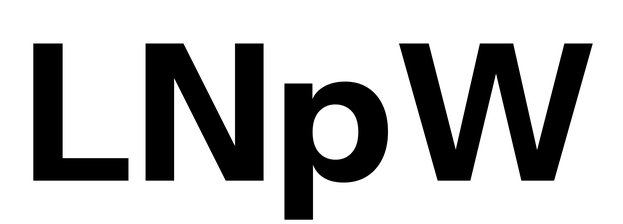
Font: InstrumentSans_Bold